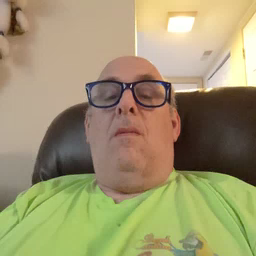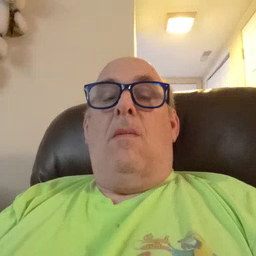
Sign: cowboy